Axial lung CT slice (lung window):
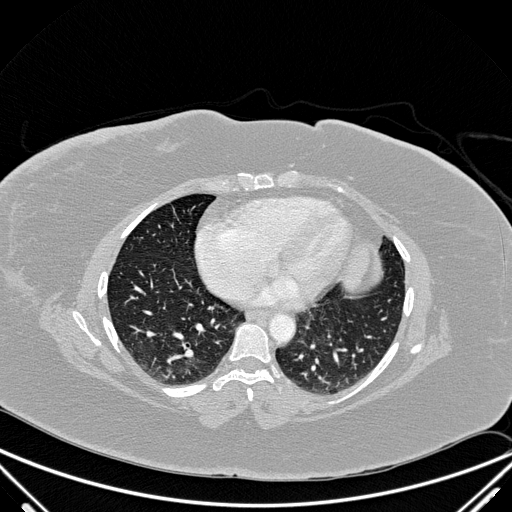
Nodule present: no